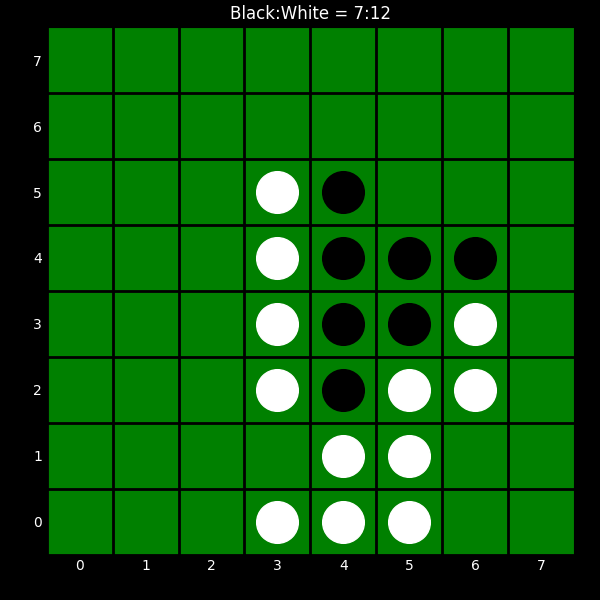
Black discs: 7
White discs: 12